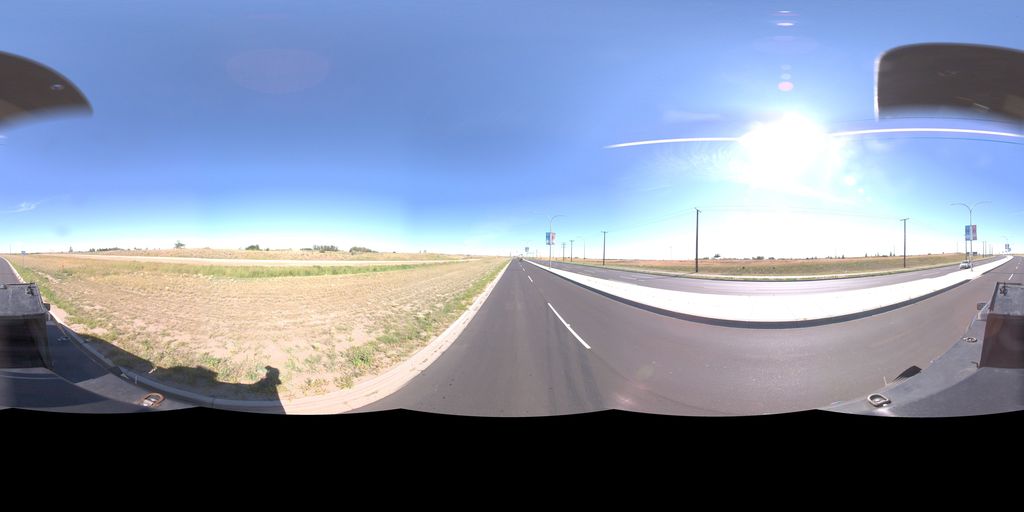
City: saskatoon